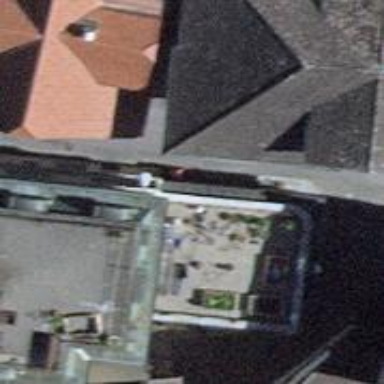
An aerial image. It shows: Convenience shop.